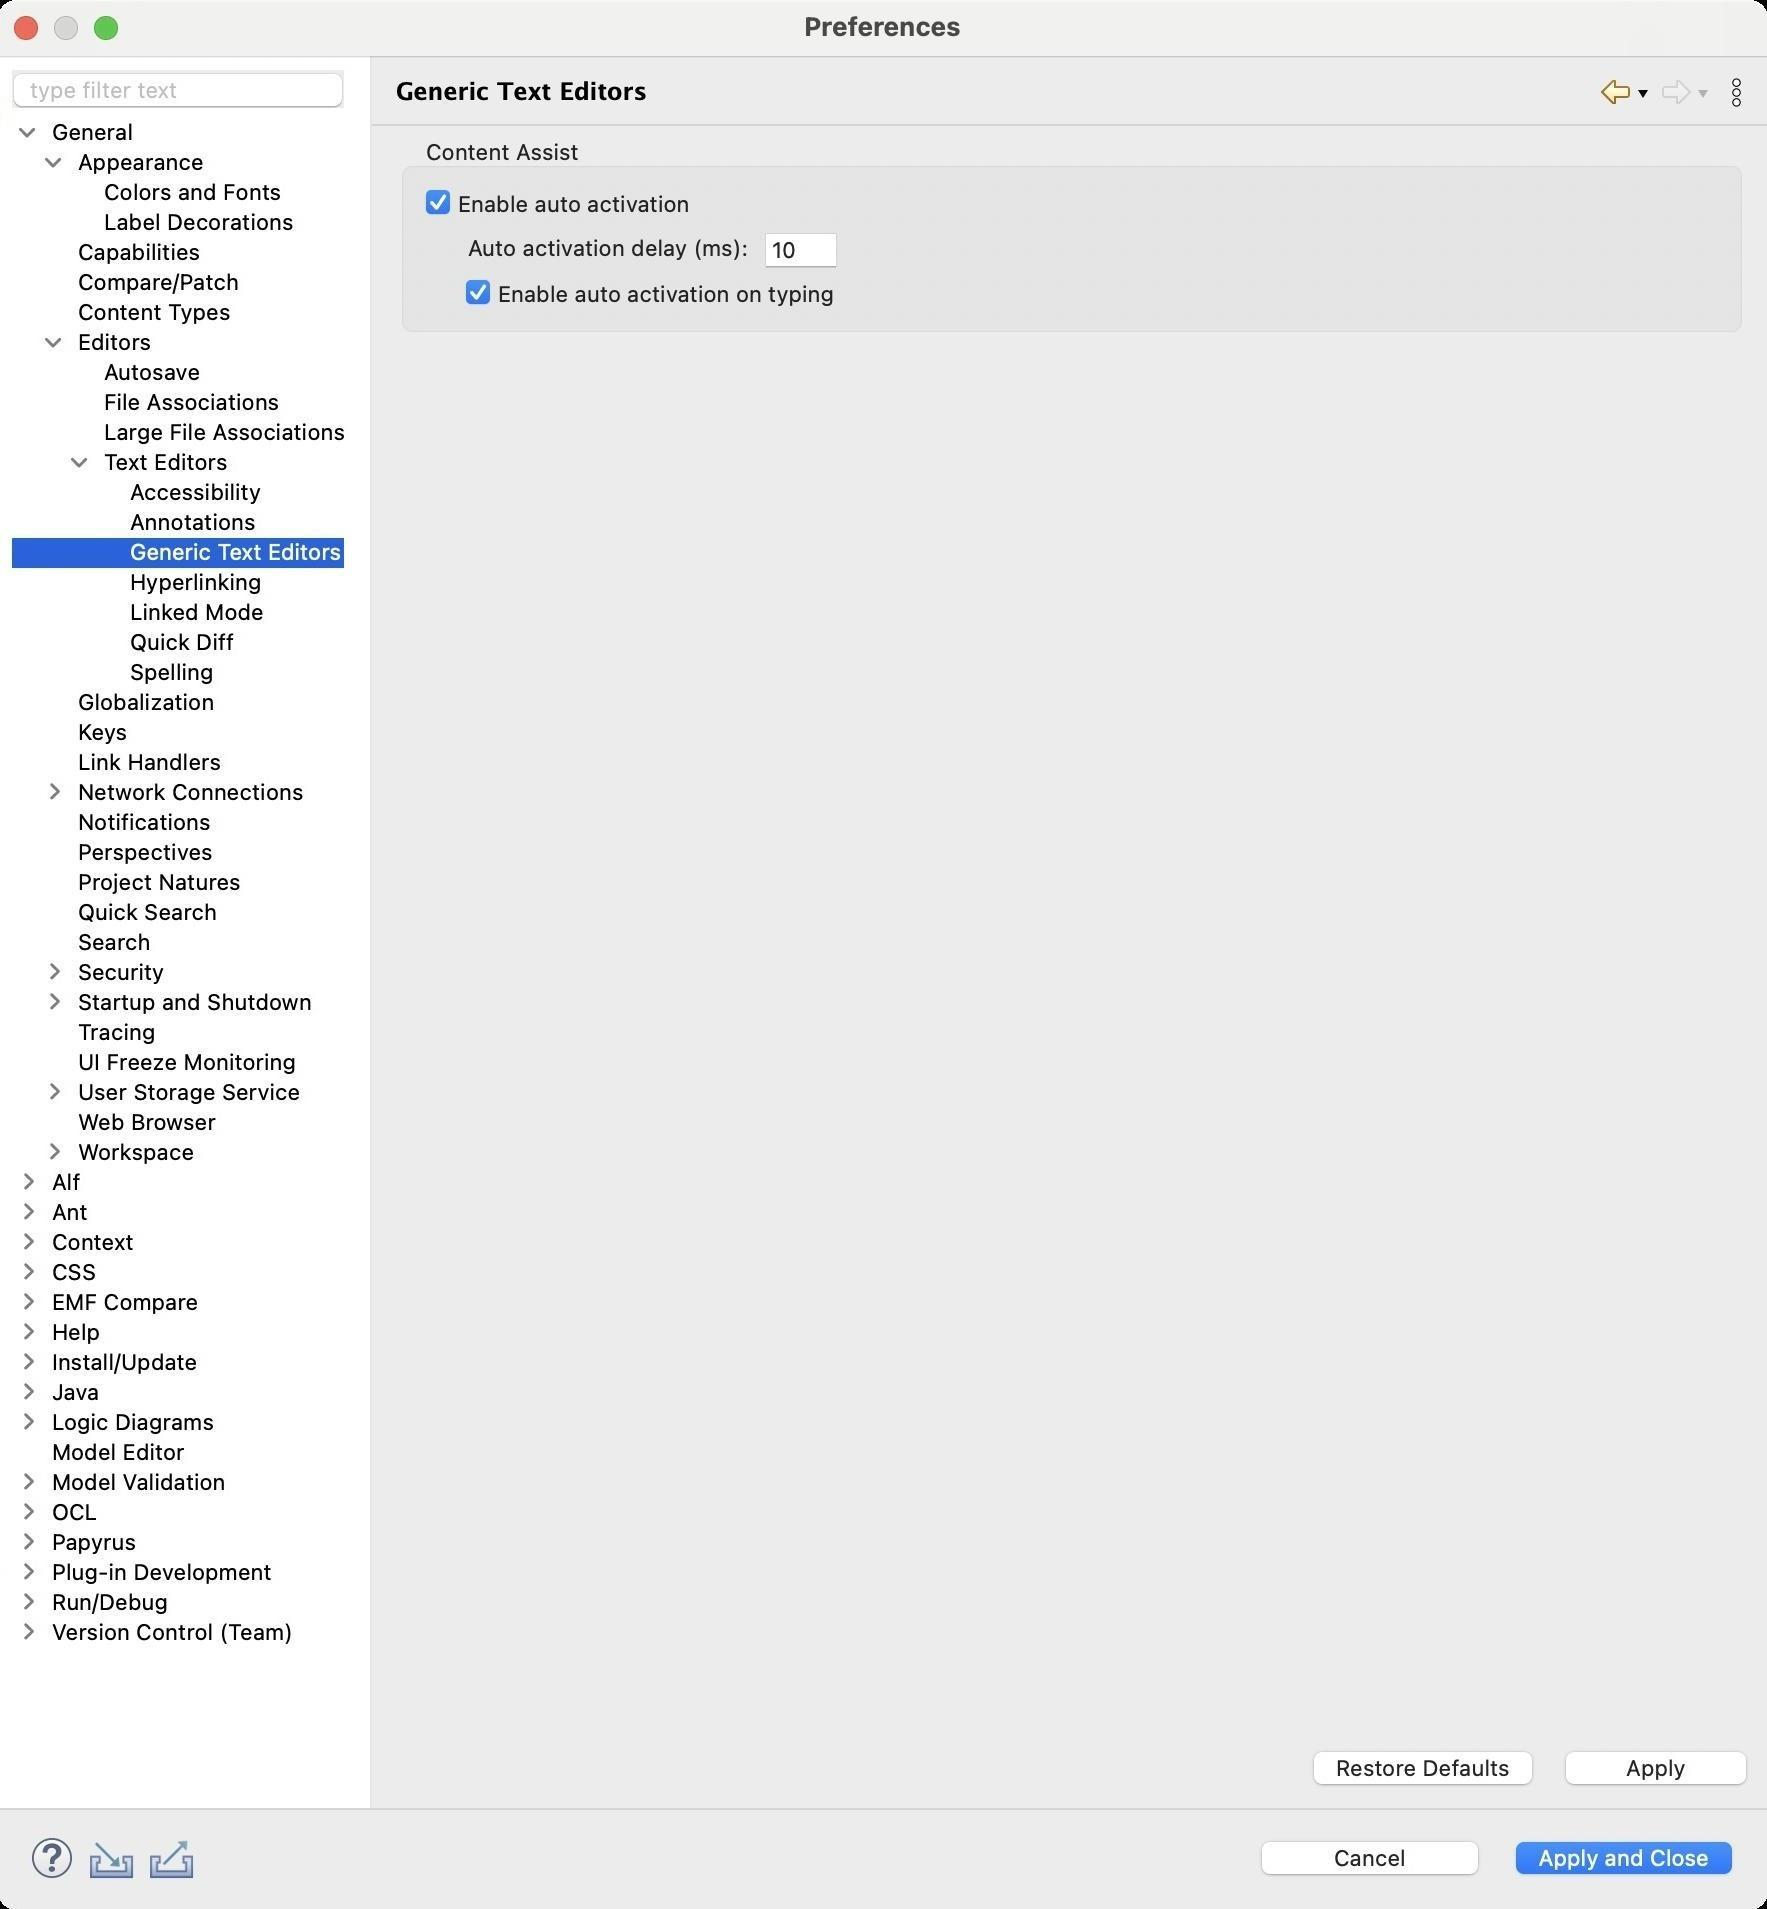
Accessibility tree:
{"name": "Preferences", "role": "AXWindow", "description": null, "role_description": "standard window", "value": null, "position": "480.00;95.00", "size": "885;955", "children": [{"name": "Apply_and_Close", "role": "AXButton", "description": null, "role_description": "button", "value": null, "position": "753.00;917.00", "size": "120;27", "children": []}, {"name": "Cancel", "role": "AXButton", "description": null, "role_description": "button", "value": null, "position": "626.00;917.00", "size": "120;27", "children": []}, {"name": null, "role": "AXToolbar", "description": null, "role_description": "toolbar", "value": null, "position": "12.00;915.00", "size": "90;30", "children": [{"name": "Help", "role": "AXCheckBox", "description": null, "role_description": "checkbox", "value": 0, "position": "12.00;915.00", "size": "30;30", "children": []}, {"name": "Import", "role": "AXButton", "description": null, "role_description": "button", "value": null, "position": "42.00;915.00", "size": "30;30", "children": []}, {"name": "Export", "role": "AXButton", "description": null, "role_description": "button", "value": null, "position": "72.00;915.00", "size": "30;30", "children": []}]}, {"name": null, "role": "AXScrollArea", "description": null, "role_description": "scroll area", "value": null, "position": "199.00;69.00", "size": "681;830", "children": [{"name": "Apply", "role": "AXButton", "description": null, "role_description": "button", "value": null, "position": "778.00;872.00", "size": "102;27", "children": []}, {"name": "Restore_Defaults", "role": "AXButton", "description": null, "role_description": "button", "value": null, "position": "652.00;872.00", "size": "121;27", "children": []}, {"name": null, "role": "AXGroup", "description": null, "role_description": "group", "value": null, "position": "199.00;69.00", "size": "676;101", "children": [{"name": "Enable_auto_activation_on_typing", "role": "AXCheckBox", "description": null, "role_description": "checkbox", "value": 1, "position": "233.00;139.00", "size": "190;16", "children": []}, {"name": null, "role": "AXTextField", "description": null, "role_description": "text field", "value": "10", "position": "383.00;115.00", "size": "37;19", "children": []}, {"name": null, "role": "AXStaticText", "description": null, "role_description": "text", "value": "Auto activation delay (ms):", "position": "233.00;117.00", "size": "145;14", "children": []}, {"name": "Enable_auto_activation", "role": "AXCheckBox", "description": null, "role_description": "checkbox", "value": 1, "position": "213.00;94.00", "size": "210;16", "children": []}, {"name": null, "role": "AXStaticText", "description": null, "role_description": "text", "value": "Content Assist", "position": "210.00;69.00", "size": "85;14", "children": []}]}]}, {"name": null, "role": "AXToolbar", "description": "", "role_description": "toolbar", "value": null, "position": "798.00;35.00", "size": "82;22", "children": [{"name": "Back_to_Annotations", "role": "AXMenuButton", "description": null, "role_description": "menu button", "value": null, "position": "798.00;35.00", "size": "22;22", "children": []}, {"name": "Forward", "role": "AXMenuButton", "description": null, "role_description": "menu button", "value": null, "position": "828.00;35.00", "size": "22;22", "children": []}, {"name": "Additional_Dialog_Actions", "role": "AXButton", "description": null, "role_description": "button", "value": null, "position": "858.00;35.00", "size": "22;22", "children": []}]}, {"name": null, "role": "AXStaticText", "description": "", "role_description": "text", "value": "Generic Text Editors", "position": "196.00;35.00", "size": "595;21", "children": []}, {"name": null, "role": "AXSplitter", "description": null, "role_description": "splitter", "value": 180, "position": "180.00;28.00", "size": "5;876", "children": []}, {"name": null, "role": "AXScrollArea", "description": null, "role_description": "scroll area", "value": null, "position": "7.00;59.00", "size": "166;845", "children": [{"name": null, "role": "AXOutline", "description": null, "role_description": "outline", "value": null, "position": "7.00;59.00", "size": "167;845", "children": [{"name": null, "role": "AXRow", "description": null, "role_description": "outline row", "value": null, "position": "7.00;59.00", "size": "167;15", "children": [{"name": null, "role": "AXGroup", "description": null, "role_description": "group", "value": null, "position": "7.00;59.00", "size": "167;15", "children": [{"name": null, "role": "AXDisclosureTriangle", "description": null, "role_description": "disclosure triangle", "value": 1, "position": "9.00;59.00", "size": "12;14", "children": []}, {"name": null, "role": "AXStaticText", "description": null, "role_description": "text", "value": "General", "position": "25.00;59.00", "size": "148;14", "children": []}]}]}, {"name": null, "role": "AXRow", "description": null, "role_description": "outline row", "value": null, "position": "7.00;74.00", "size": "167;15", "children": [{"name": null, "role": "AXGroup", "description": null, "role_description": "group", "value": null, "position": "7.00;74.00", "size": "167;15", "children": [{"name": null, "role": "AXDisclosureTriangle", "description": null, "role_description": "disclosure triangle", "value": 1, "position": "22.00;74.00", "size": "12;14", "children": []}, {"name": null, "role": "AXStaticText", "description": null, "role_description": "text", "value": "Appearance", "position": "38.00;74.00", "size": "135;14", "children": []}]}]}, {"name": null, "role": "AXRow", "description": null, "role_description": "outline row", "value": null, "position": "7.00;89.00", "size": "167;15", "children": [{"name": null, "role": "AXStaticText", "description": null, "role_description": "text", "value": "Colors and Fonts", "position": "51.00;89.00", "size": "122;14", "children": []}]}, {"name": null, "role": "AXRow", "description": null, "role_description": "outline row", "value": null, "position": "7.00;104.00", "size": "167;15", "children": [{"name": null, "role": "AXStaticText", "description": null, "role_description": "text", "value": "Label Decorations", "position": "51.00;104.00", "size": "122;14", "children": []}]}, {"name": null, "role": "AXRow", "description": null, "role_description": "outline row", "value": null, "position": "7.00;119.00", "size": "167;15", "children": [{"name": null, "role": "AXStaticText", "description": null, "role_description": "text", "value": "Capabilities", "position": "38.00;119.00", "size": "135;14", "children": []}]}, {"name": null, "role": "AXRow", "description": null, "role_description": "outline row", "value": null, "position": "7.00;134.00", "size": "167;15", "children": [{"name": null, "role": "AXStaticText", "description": null, "role_description": "text", "value": "Compare/Patch", "position": "38.00;134.00", "size": "135;14", "children": []}]}, {"name": null, "role": "AXRow", "description": null, "role_description": "outline row", "value": null, "position": "7.00;149.00", "size": "167;15", "children": [{"name": null, "role": "AXStaticText", "description": null, "role_description": "text", "value": "Content Types", "position": "38.00;149.00", "size": "135;14", "children": []}]}, {"name": null, "role": "AXRow", "description": null, "role_description": "outline row", "value": null, "position": "7.00;164.00", "size": "167;15", "children": [{"name": null, "role": "AXGroup", "description": null, "role_description": "group", "value": null, "position": "7.00;164.00", "size": "167;15", "children": [{"name": null, "role": "AXDisclosureTriangle", "description": null, "role_description": "disclosure triangle", "value": 1, "position": "22.00;164.00", "size": "12;14", "children": []}, {"name": null, "role": "AXStaticText", "description": null, "role_description": "text", "value": "Editors", "position": "38.00;164.00", "size": "135;14", "children": []}]}]}, {"name": null, "role": "AXRow", "description": null, "role_description": "outline row", "value": null, "position": "7.00;179.00", "size": "167;15", "children": [{"name": null, "role": "AXStaticText", "description": null, "role_description": "text", "value": "Autosave", "position": "51.00;179.00", "size": "122;14", "children": []}]}, {"name": null, "role": "AXRow", "description": null, "role_description": "outline row", "value": null, "position": "7.00;194.00", "size": "167;15", "children": [{"name": null, "role": "AXStaticText", "description": null, "role_description": "text", "value": "File Associations", "position": "51.00;194.00", "size": "122;14", "children": []}]}, {"name": null, "role": "AXRow", "description": null, "role_description": "outline row", "value": null, "position": "7.00;209.00", "size": "167;15", "children": [{"name": null, "role": "AXStaticText", "description": null, "role_description": "text", "value": "Large File Associations", "position": "51.00;209.00", "size": "122;14", "children": []}]}, {"name": null, "role": "AXRow", "description": null, "role_description": "outline row", "value": null, "position": "7.00;224.00", "size": "167;15", "children": [{"name": null, "role": "AXGroup", "description": null, "role_description": "group", "value": null, "position": "7.00;224.00", "size": "167;15", "children": [{"name": null, "role": "AXDisclosureTriangle", "description": null, "role_description": "disclosure triangle", "value": 1, "position": "35.00;224.00", "size": "12;14", "children": []}, {"name": null, "role": "AXStaticText", "description": null, "role_description": "text", "value": "Text Editors", "position": "51.00;224.00", "size": "122;14", "children": []}]}]}, {"name": null, "role": "AXRow", "description": null, "role_description": "outline row", "value": null, "position": "7.00;239.00", "size": "167;15", "children": [{"name": null, "role": "AXStaticText", "description": null, "role_description": "text", "value": "Accessibility", "position": "64.00;239.00", "size": "109;14", "children": []}]}, {"name": null, "role": "AXRow", "description": null, "role_description": "outline row", "value": null, "position": "7.00;254.00", "size": "167;15", "children": [{"name": null, "role": "AXStaticText", "description": null, "role_description": "text", "value": "Annotations", "position": "64.00;254.00", "size": "109;14", "children": []}]}, {"name": null, "role": "AXRow", "description": null, "role_description": "outline row", "value": null, "position": "7.00;269.00", "size": "167;15", "children": [{"name": null, "role": "AXStaticText", "description": null, "role_description": "text", "value": "Generic Text Editors", "position": "64.00;269.00", "size": "109;14", "children": []}]}, {"name": null, "role": "AXRow", "description": null, "role_description": "outline row", "value": null, "position": "7.00;284.00", "size": "167;15", "children": [{"name": null, "role": "AXStaticText", "description": null, "role_description": "text", "value": "Hyperlinking", "position": "64.00;284.00", "size": "109;14", "children": []}]}, {"name": null, "role": "AXRow", "description": null, "role_description": "outline row", "value": null, "position": "7.00;299.00", "size": "167;15", "children": [{"name": null, "role": "AXStaticText", "description": null, "role_description": "text", "value": "Linked Mode", "position": "64.00;299.00", "size": "109;14", "children": []}]}, {"name": null, "role": "AXRow", "description": null, "role_description": "outline row", "value": null, "position": "7.00;314.00", "size": "167;15", "children": [{"name": null, "role": "AXStaticText", "description": null, "role_description": "text", "value": "Quick Diff", "position": "64.00;314.00", "size": "109;14", "children": []}]}, {"name": null, "role": "AXRow", "description": null, "role_description": "outline row", "value": null, "position": "7.00;329.00", "size": "167;15", "children": [{"name": null, "role": "AXStaticText", "description": null, "role_description": "text", "value": "Spelling", "position": "64.00;329.00", "size": "109;14", "children": []}]}, {"name": null, "role": "AXRow", "description": null, "role_description": "outline row", "value": null, "position": "7.00;344.00", "size": "167;15", "children": [{"name": null, "role": "AXStaticText", "description": null, "role_description": "text", "value": "Globalization", "position": "38.00;344.00", "size": "135;14", "children": []}]}, {"name": null, "role": "AXRow", "description": null, "role_description": "outline row", "value": null, "position": "7.00;359.00", "size": "167;15", "children": [{"name": null, "role": "AXStaticText", "description": null, "role_description": "text", "value": "Keys", "position": "38.00;359.00", "size": "135;14", "children": []}]}, {"name": null, "role": "AXRow", "description": null, "role_description": "outline row", "value": null, "position": "7.00;374.00", "size": "167;15", "children": [{"name": null, "role": "AXStaticText", "description": null, "role_description": "text", "value": "Link Handlers", "position": "38.00;374.00", "size": "135;14", "children": []}]}, {"name": null, "role": "AXRow", "description": null, "role_description": "outline row", "value": null, "position": "7.00;389.00", "size": "167;15", "children": [{"name": null, "role": "AXGroup", "description": null, "role_description": "group", "value": null, "position": "7.00;389.00", "size": "167;15", "children": [{"name": null, "role": "AXDisclosureTriangle", "description": null, "role_description": "disclosure triangle", "value": 0, "position": "22.00;389.00", "size": "12;14", "children": []}, {"name": null, "role": "AXStaticText", "description": null, "role_description": "text", "value": "Network Connections", "position": "38.00;389.00", "size": "135;14", "children": []}]}]}, {"name": null, "role": "AXRow", "description": null, "role_description": "outline row", "value": null, "position": "7.00;404.00", "size": "167;15", "children": [{"name": null, "role": "AXStaticText", "description": null, "role_description": "text", "value": "Notifications", "position": "38.00;404.00", "size": "135;14", "children": []}]}, {"name": null, "role": "AXRow", "description": null, "role_description": "outline row", "value": null, "position": "7.00;419.00", "size": "167;15", "children": [{"name": null, "role": "AXStaticText", "description": null, "role_description": "text", "value": "Perspectives", "position": "38.00;419.00", "size": "135;14", "children": []}]}, {"name": null, "role": "AXRow", "description": null, "role_description": "outline row", "value": null, "position": "7.00;434.00", "size": "167;15", "children": [{"name": null, "role": "AXStaticText", "description": null, "role_description": "text", "value": "Project Natures", "position": "38.00;434.00", "size": "135;14", "children": []}]}, {"name": null, "role": "AXRow", "description": null, "role_description": "outline row", "value": null, "position": "7.00;449.00", "size": "167;15", "children": [{"name": null, "role": "AXStaticText", "description": null, "role_description": "text", "value": "Quick Search", "position": "38.00;449.00", "size": "135;14", "children": []}]}, {"name": null, "role": "AXRow", "description": null, "role_description": "outline row", "value": null, "position": "7.00;464.00", "size": "167;15", "children": [{"name": null, "role": "AXStaticText", "description": null, "role_description": "text", "value": "Search", "position": "38.00;464.00", "size": "135;14", "children": []}]}, {"name": null, "role": "AXRow", "description": null, "role_description": "outline row", "value": null, "position": "7.00;479.00", "size": "167;15", "children": [{"name": null, "role": "AXGroup", "description": null, "role_description": "group", "value": null, "position": "7.00;479.00", "size": "167;15", "children": [{"name": null, "role": "AXDisclosureTriangle", "description": null, "role_description": "disclosure triangle", "value": 0, "position": "22.00;479.00", "size": "12;14", "children": []}, {"name": null, "role": "AXStaticText", "description": null, "role_description": "text", "value": "Security", "position": "38.00;479.00", "size": "135;14", "children": []}]}]}, {"name": null, "role": "AXRow", "description": null, "role_description": "outline row", "value": null, "position": "7.00;494.00", "size": "167;15", "children": [{"name": null, "role": "AXGroup", "description": null, "role_description": "group", "value": null, "position": "7.00;494.00", "size": "167;15", "children": [{"name": null, "role": "AXDisclosureTriangle", "description": null, "role_description": "disclosure triangle", "value": 0, "position": "22.00;494.00", "size": "12;14", "children": []}, {"name": null, "role": "AXStaticText", "description": null, "role_description": "text", "value": "Startup and Shutdown", "position": "38.00;494.00", "size": "135;14", "children": []}]}]}, {"name": null, "role": "AXRow", "description": null, "role_description": "outline row", "value": null, "position": "7.00;509.00", "size": "167;15", "children": [{"name": null, "role": "AXStaticText", "description": null, "role_description": "text", "value": "Tracing", "position": "38.00;509.00", "size": "135;14", "children": []}]}, {"name": null, "role": "AXRow", "description": null, "role_description": "outline row", "value": null, "position": "7.00;524.00", "size": "167;15", "children": [{"name": null, "role": "AXStaticText", "description": null, "role_description": "text", "value": "UI Freeze Monitoring", "position": "38.00;524.00", "size": "135;14", "children": []}]}, {"name": null, "role": "AXRow", "description": null, "role_description": "outline row", "value": null, "position": "7.00;539.00", "size": "167;15", "children": [{"name": null, "role": "AXGroup", "description": null, "role_description": "group", "value": null, "position": "7.00;539.00", "size": "167;15", "children": [{"name": null, "role": "AXDisclosureTriangle", "description": null, "role_description": "disclosure triangle", "value": 0, "position": "22.00;539.00", "size": "12;14", "children": []}, {"name": null, "role": "AXStaticText", "description": null, "role_description": "text", "value": "User Storage Service", "position": "38.00;539.00", "size": "135;14", "children": []}]}]}, {"name": null, "role": "AXRow", "description": null, "role_description": "outline row", "value": null, "position": "7.00;554.00", "size": "167;15", "children": [{"name": null, "role": "AXStaticText", "description": null, "role_description": "text", "value": "Web Browser", "position": "38.00;554.00", "size": "135;14", "children": []}]}, {"name": null, "role": "AXRow", "description": null, "role_description": "outline row", "value": null, "position": "7.00;569.00", "size": "167;15", "children": [{"name": null, "role": "AXGroup", "description": null, "role_description": "group", "value": null, "position": "7.00;569.00", "size": "167;15", "children": [{"name": null, "role": "AXDisclosureTriangle", "description": null, "role_description": "disclosure triangle", "value": 0, "position": "22.00;569.00", "size": "12;14", "children": []}, {"name": null, "role": "AXStaticText", "description": null, "role_description": "text", "value": "Workspace", "position": "38.00;569.00", "size": "135;14", "children": []}]}]}, {"name": null, "role": "AXRow", "description": null, "role_description": "outline row", "value": null, "position": "7.00;584.00", "size": "167;15", "children": [{"name": null, "role": "AXGroup", "description": null, "role_description": "group", "value": null, "position": "7.00;584.00", "size": "167;15", "children": [{"name": null, "role": "AXDisclosureTriangle", "description": null, "role_description": "disclosure triangle", "value": 0, "position": "9.00;584.00", "size": "12;14", "children": []}, {"name": null, "role": "AXStaticText", "description": null, "role_description": "text", "value": "Alf", "position": "25.00;584.00", "size": "148;14", "children": []}]}]}, {"name": null, "role": "AXRow", "description": null, "role_description": "outline row", "value": null, "position": "7.00;599.00", "size": "167;15", "children": [{"name": null, "role": "AXGroup", "description": null, "role_description": "group", "value": null, "position": "7.00;599.00", "size": "167;15", "children": [{"name": null, "role": "AXDisclosureTriangle", "description": null, "role_description": "disclosure triangle", "value": 0, "position": "9.00;599.00", "size": "12;14", "children": []}, {"name": null, "role": "AXStaticText", "description": null, "role_description": "text", "value": "Ant", "position": "25.00;599.00", "size": "148;14", "children": []}]}]}, {"name": null, "role": "AXRow", "description": null, "role_description": "outline row", "value": null, "position": "7.00;614.00", "size": "167;15", "children": [{"name": null, "role": "AXGroup", "description": null, "role_description": "group", "value": null, "position": "7.00;614.00", "size": "167;15", "children": [{"name": null, "role": "AXDisclosureTriangle", "description": null, "role_description": "disclosure triangle", "value": 0, "position": "9.00;614.00", "size": "12;14", "children": []}, {"name": null, "role": "AXStaticText", "description": null, "role_description": "text", "value": "Context", "position": "25.00;614.00", "size": "148;14", "children": []}]}]}, {"name": null, "role": "AXRow", "description": null, "role_description": "outline row", "value": null, "position": "7.00;629.00", "size": "167;15", "children": [{"name": null, "role": "AXGroup", "description": null, "role_description": "group", "value": null, "position": "7.00;629.00", "size": "167;15", "children": [{"name": null, "role": "AXDisclosureTriangle", "description": null, "role_description": "disclosure triangle", "value": 0, "position": "9.00;629.00", "size": "12;14", "children": []}, {"name": null, "role": "AXStaticText", "description": null, "role_description": "text", "value": "CSS", "position": "25.00;629.00", "size": "148;14", "children": []}]}]}, {"name": null, "role": "AXRow", "description": null, "role_description": "outline row", "value": null, "position": "7.00;644.00", "size": "167;15", "children": [{"name": null, "role": "AXGroup", "description": null, "role_description": "group", "value": null, "position": "7.00;644.00", "size": "167;15", "children": [{"name": null, "role": "AXDisclosureTriangle", "description": null, "role_description": "disclosure triangle", "value": 0, "position": "9.00;644.00", "size": "12;14", "children": []}, {"name": null, "role": "AXStaticText", "description": null, "role_description": "text", "value": "EMF Compare", "position": "25.00;644.00", "size": "148;14", "children": []}]}]}, {"name": null, "role": "AXRow", "description": null, "role_description": "outline row", "value": null, "position": "7.00;659.00", "size": "167;15", "children": [{"name": null, "role": "AXGroup", "description": null, "role_description": "group", "value": null, "position": "7.00;659.00", "size": "167;15", "children": [{"name": null, "role": "AXDisclosureTriangle", "description": null, "role_description": "disclosure triangle", "value": 0, "position": "9.00;659.00", "size": "12;14", "children": []}, {"name": null, "role": "AXStaticText", "description": null, "role_description": "text", "value": "Help", "position": "25.00;659.00", "size": "148;14", "children": []}]}]}, {"name": null, "role": "AXRow", "description": null, "role_description": "outline row", "value": null, "position": "7.00;674.00", "size": "167;15", "children": [{"name": null, "role": "AXGroup", "description": null, "role_description": "group", "value": null, "position": "7.00;674.00", "size": "167;15", "children": [{"name": null, "role": "AXDisclosureTriangle", "description": null, "role_description": "disclosure triangle", "value": 0, "position": "9.00;674.00", "size": "12;14", "children": []}, {"name": null, "role": "AXStaticText", "description": null, "role_description": "text", "value": "Install/Update", "position": "25.00;674.00", "size": "148;14", "children": []}]}]}, {"name": null, "role": "AXRow", "description": null, "role_description": "outline row", "value": null, "position": "7.00;689.00", "size": "167;15", "children": [{"name": null, "role": "AXGroup", "description": null, "role_description": "group", "value": null, "position": "7.00;689.00", "size": "167;15", "children": [{"name": null, "role": "AXDisclosureTriangle", "description": null, "role_description": "disclosure triangle", "value": 0, "position": "9.00;689.00", "size": "12;14", "children": []}, {"name": null, "role": "AXStaticText", "description": null, "role_description": "text", "value": "Java", "position": "25.00;689.00", "size": "148;14", "children": []}]}]}, {"name": null, "role": "AXRow", "description": null, "role_description": "outline row", "value": null, "position": "7.00;704.00", "size": "167;15", "children": [{"name": null, "role": "AXGroup", "description": null, "role_description": "group", "value": null, "position": "7.00;704.00", "size": "167;15", "children": [{"name": null, "role": "AXDisclosureTriangle", "description": null, "role_description": "disclosure triangle", "value": 0, "position": "9.00;704.00", "size": "12;14", "children": []}, {"name": null, "role": "AXStaticText", "description": null, "role_description": "text", "value": "Logic Diagrams", "position": "25.00;704.00", "size": "148;14", "children": []}]}]}, {"name": null, "role": "AXRow", "description": null, "role_description": "outline row", "value": null, "position": "7.00;719.00", "size": "167;15", "children": [{"name": null, "role": "AXStaticText", "description": null, "role_description": "text", "value": "Model Editor", "position": "25.00;719.00", "size": "148;14", "children": []}]}, {"name": null, "role": "AXRow", "description": null, "role_description": "outline row", "value": null, "position": "7.00;734.00", "size": "167;15", "children": [{"name": null, "role": "AXGroup", "description": null, "role_description": "group", "value": null, "position": "7.00;734.00", "size": "167;15", "children": [{"name": null, "role": "AXDisclosureTriangle", "description": null, "role_description": "disclosure triangle", "value": 0, "position": "9.00;734.00", "size": "12;14", "children": []}, {"name": null, "role": "AXStaticText", "description": null, "role_description": "text", "value": "Model Validation", "position": "25.00;734.00", "size": "148;14", "children": []}]}]}, {"name": null, "role": "AXRow", "description": null, "role_description": "outline row", "value": null, "position": "7.00;749.00", "size": "167;15", "children": [{"name": null, "role": "AXGroup", "description": null, "role_description": "group", "value": null, "position": "7.00;749.00", "size": "167;15", "children": [{"name": null, "role": "AXDisclosureTriangle", "description": null, "role_description": "disclosure triangle", "value": 0, "position": "9.00;749.00", "size": "12;14", "children": []}, {"name": null, "role": "AXStaticText", "description": null, "role_description": "text", "value": "OCL", "position": "25.00;749.00", "size": "148;14", "children": []}]}]}, {"name": null, "role": "AXRow", "description": null, "role_description": "outline row", "value": null, "position": "7.00;764.00", "size": "167;15", "children": [{"name": null, "role": "AXGroup", "description": null, "role_description": "group", "value": null, "position": "7.00;764.00", "size": "167;15", "children": [{"name": null, "role": "AXDisclosureTriangle", "description": null, "role_description": "disclosure triangle", "value": 0, "position": "9.00;764.00", "size": "12;14", "children": []}, {"name": null, "role": "AXStaticText", "description": null, "role_description": "text", "value": "Papyrus", "position": "25.00;764.00", "size": "148;14", "children": []}]}]}, {"name": null, "role": "AXRow", "description": null, "role_description": "outline row", "value": null, "position": "7.00;779.00", "size": "167;15", "children": [{"name": null, "role": "AXGroup", "description": null, "role_description": "group", "value": null, "position": "7.00;779.00", "size": "167;15", "children": [{"name": null, "role": "AXDisclosureTriangle", "description": null, "role_description": "disclosure triangle", "value": 0, "position": "9.00;779.00", "size": "12;14", "children": []}, {"name": null, "role": "AXStaticText", "description": null, "role_description": "text", "value": "Plug-in Development", "position": "25.00;779.00", "size": "148;14", "children": []}]}]}, {"name": null, "role": "AXRow", "description": null, "role_description": "outline row", "value": null, "position": "7.00;794.00", "size": "167;15", "children": [{"name": null, "role": "AXGroup", "description": null, "role_description": "group", "value": null, "position": "7.00;794.00", "size": "167;15", "children": [{"name": null, "role": "AXDisclosureTriangle", "description": null, "role_description": "disclosure triangle", "value": 0, "position": "9.00;794.00", "size": "12;14", "children": []}, {"name": null, "role": "AXStaticText", "description": null, "role_description": "text", "value": "Run/Debug", "position": "25.00;794.00", "size": "148;14", "children": []}]}]}, {"name": null, "role": "AXRow", "description": null, "role_description": "outline row", "value": null, "position": "7.00;809.00", "size": "167;15", "children": [{"name": null, "role": "AXGroup", "description": null, "role_description": "group", "value": null, "position": "7.00;809.00", "size": "167;15", "children": [{"name": null, "role": "AXDisclosureTriangle", "description": null, "role_description": "disclosure triangle", "value": 0, "position": "9.00;809.00", "size": "12;14", "children": []}, {"name": null, "role": "AXStaticText", "description": null, "role_description": "text", "value": "Version Control (Team)", "position": "25.00;809.00", "size": "148;14", "children": []}]}]}, {"name": null, "role": "AXColumn", "description": null, "role_description": "column", "value": null, "position": "7.00;59.00", "size": "167;845", "children": []}]}, {"name": null, "role": "AXScrollBar", "description": null, "role_description": "scroll bar", "value": 0.0, "position": "7.00;888.00", "size": "166;16", "children": [{"name": null, "role": "AXValueIndicator", "description": null, "role_description": "value indicator", "value": 0.0, "position": "8.00;892.00", "size": "163;12", "children": []}, {"name": null, "role": "AXButton", "description": null, "role_description": "increment arrow button", "value": null, "position": "7.00;888.00", "size": "0;0", "children": []}, {"name": null, "role": "AXButton", "description": null, "role_description": "decrement arrow button", "value": null, "position": "7.00;888.00", "size": "0;0", "children": []}, {"name": null, "role": "AXButton", "description": null, "role_description": "increment page button", "value": null, "position": "171.50;892.00", "size": "2;12", "children": []}, {"name": null, "role": "AXButton", "description": null, "role_description": "decrement page button", "value": null, "position": "7.00;892.00", "size": "1;12", "children": []}]}]}, {"name": "type_filter_text", "role": "AXTextField", "description": null, "role_description": "search text field", "value": "", "position": "7.00;35.00", "size": "166;19", "children": []}, {"name": null, "role": "AXButton", "description": null, "role_description": "close button", "value": null, "position": "7.00;6.00", "size": "14;16", "children": []}, {"name": null, "role": "AXButton", "description": null, "role_description": "zoom button", "value": null, "position": "47.00;6.00", "size": "14;16", "children": [{"name": null, "role": "AXGroup", "description": null, "role_description": "group", "value": null, "position": "47.00;6.00", "size": "14;16", "children": [{"name": null, "role": "AXGroup", "description": null, "role_description": "group", "value": null, "position": "47.00;6.00", "size": "14;16", "children": []}]}]}, {"name": null, "role": "AXButton", "description": null, "role_description": "minimize button", "value": null, "position": "27.00;6.00", "size": "14;16", "children": []}, {"name": null, "role": "AXStaticText", "description": null, "role_description": "text", "value": "Preferences", "position": "401.00;5.00", "size": "83;16", "children": []}]}